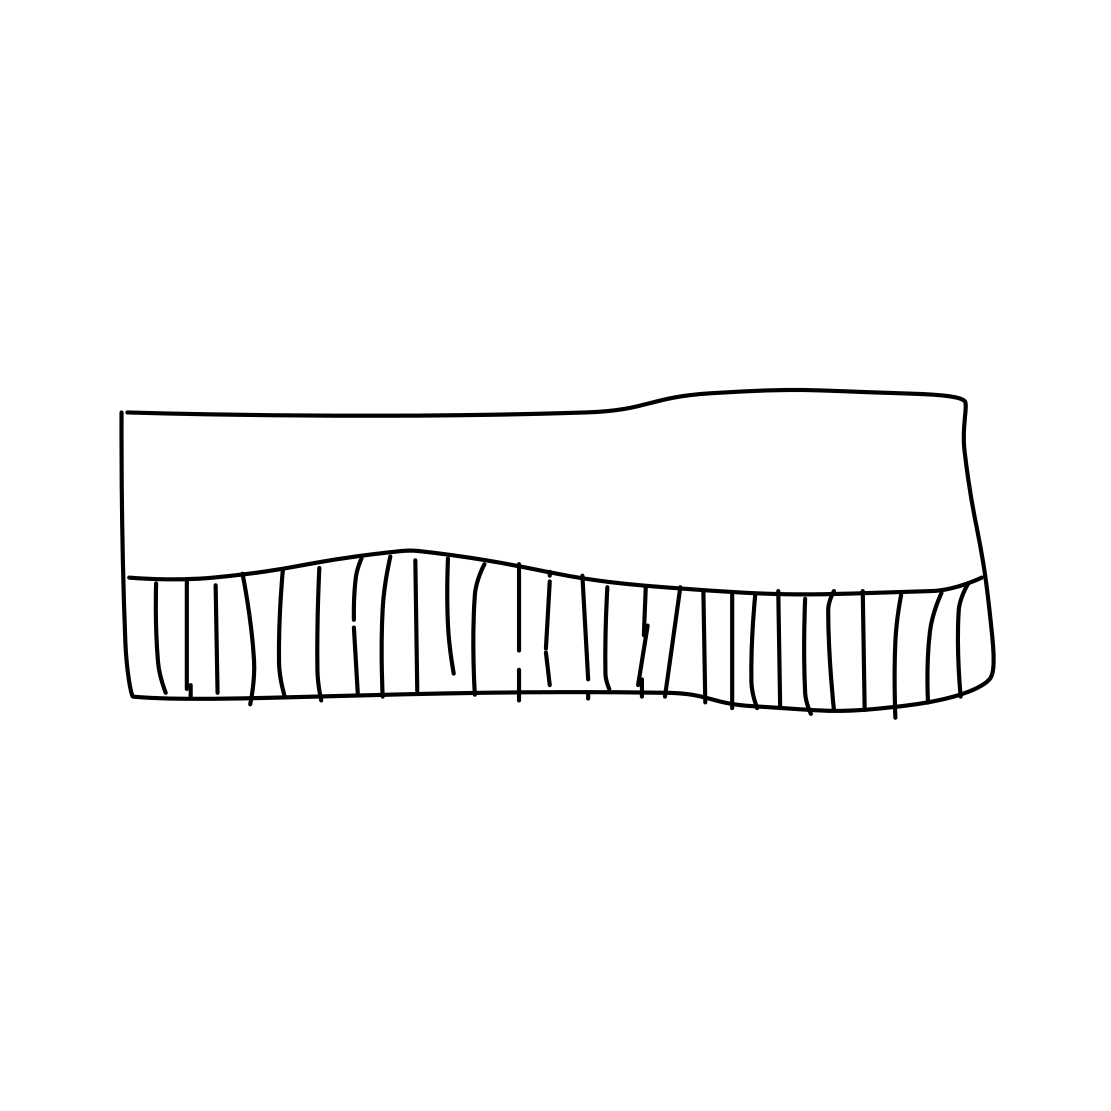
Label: piano